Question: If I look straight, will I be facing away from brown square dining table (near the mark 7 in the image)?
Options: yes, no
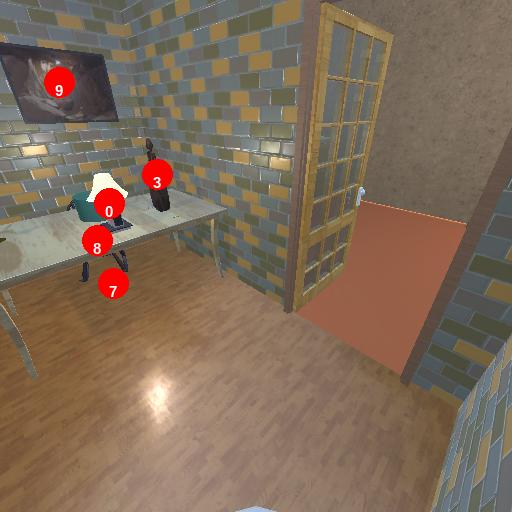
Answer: yes